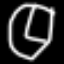
Label: clock